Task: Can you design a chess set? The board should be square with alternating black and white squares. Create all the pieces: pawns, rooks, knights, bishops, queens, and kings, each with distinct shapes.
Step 2342:
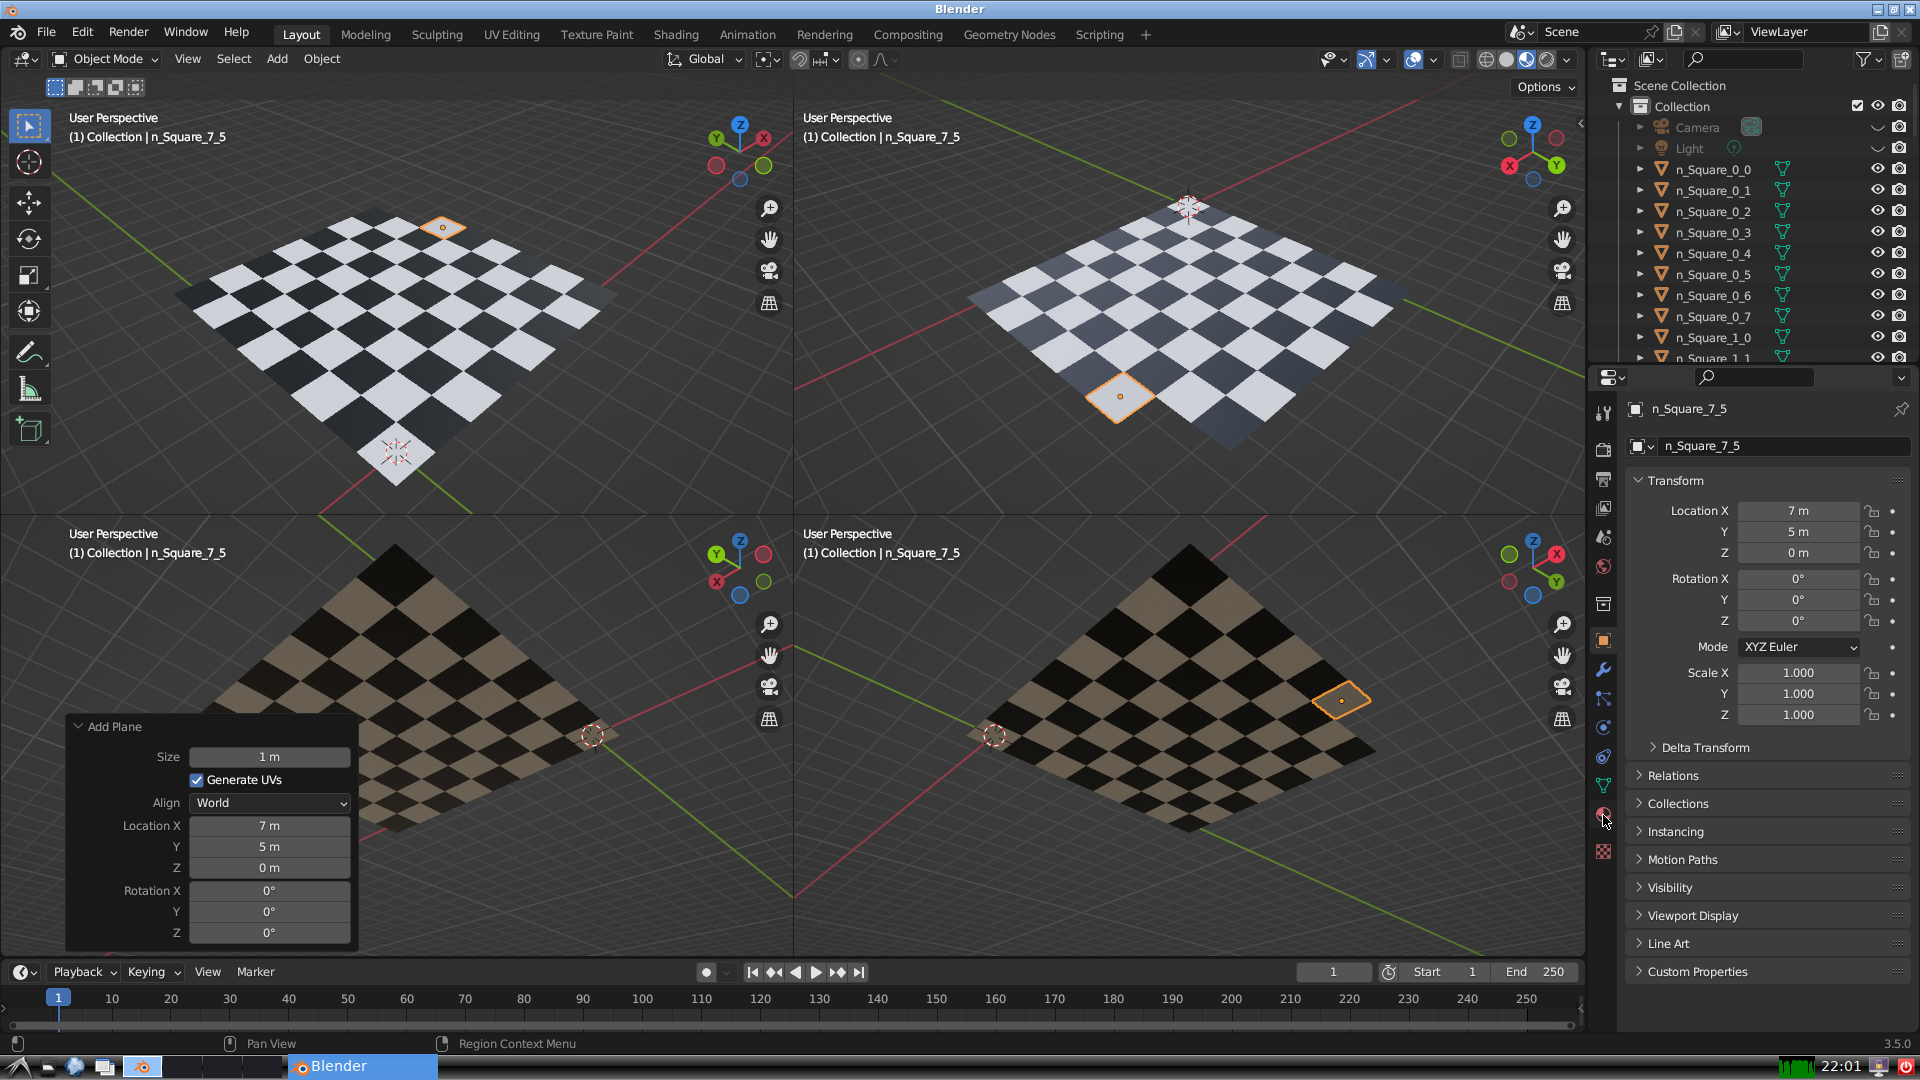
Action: click: no